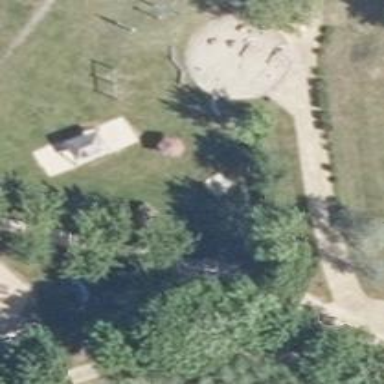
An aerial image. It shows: Playhouse with gabled roof in playground.